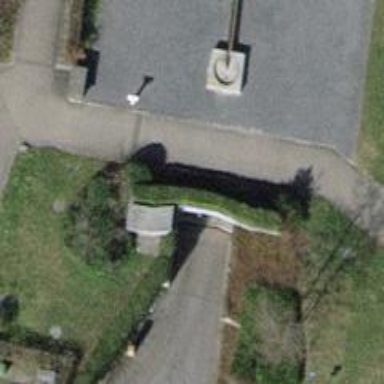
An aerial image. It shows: Parking entrance.